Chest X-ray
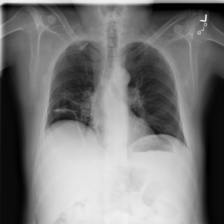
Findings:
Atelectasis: positive
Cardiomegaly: negative
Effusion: negative
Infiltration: negative
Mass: negative
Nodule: negative
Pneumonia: negative
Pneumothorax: negative
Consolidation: negative
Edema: negative
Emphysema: negative
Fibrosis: negative
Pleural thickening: negative
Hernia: negative